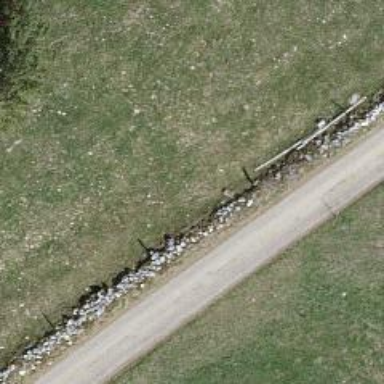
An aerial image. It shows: Dry stone wall barrier.